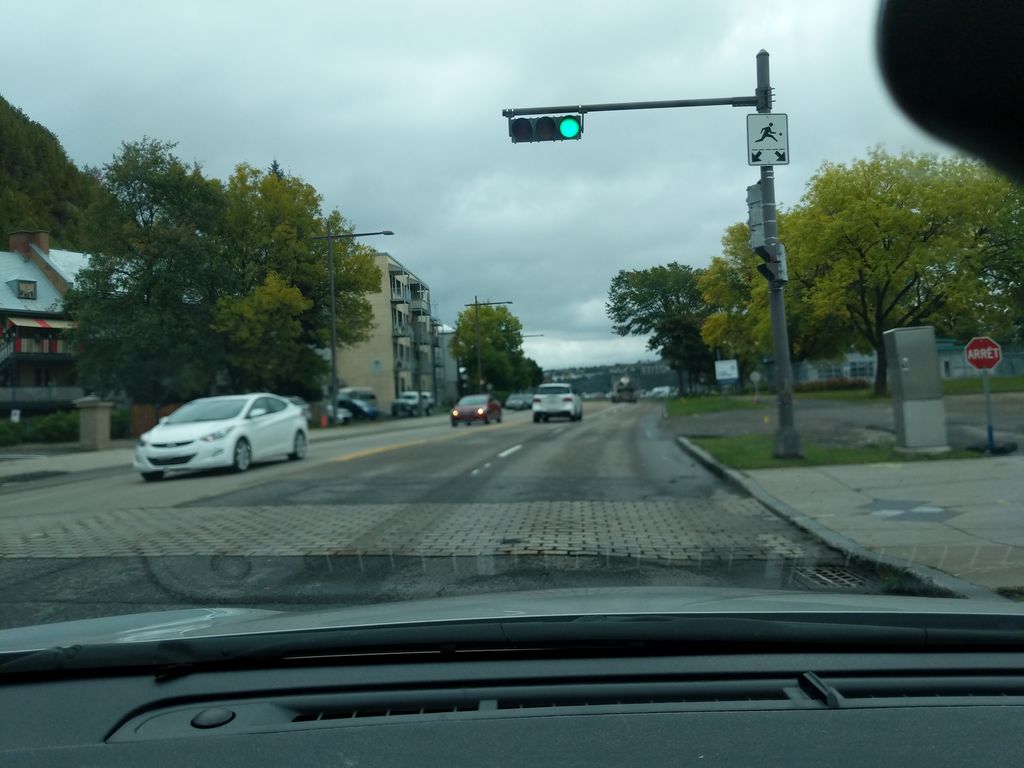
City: quebec_city